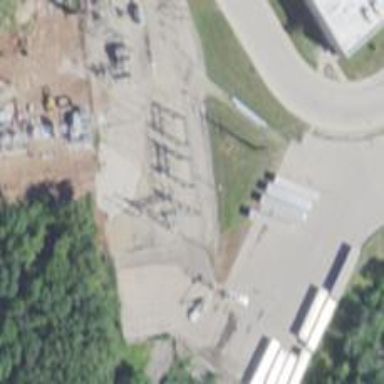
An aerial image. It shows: Substation for power supply.